Question: Following up on this <URL> at the moment.
Is there a way to replicate the 'RegisterWebApiRequest<T>()' scoping with the older version of WebAPI?
While I the nu-get packages only contain .net 4.5 versions, I was able to download the code and get a framework 4.0 compile without much trouble. When calling 'var container = request.GetDependencyScope()' in my Message Handler a 'SimpleInjectorWebApiDependencyResolver' class is returned. Attempting to retrieve an instance out of the container like so:
'''
var poco = (SimplePOCO) container.GetService(typeof(SimplePOCO));
'''
results in the following error::
> The registered delegate for type SimplePOCO threw an exception. The
SimplePOCO is registered as 'Web API Request' lifestyle, but the
instance is requested outside the context of a Web API Request.
Am I just missing something in my config? Is there an alternative -- like creating my own message handler?
---
## UPDATE
After posting the <URL>, I went back to basics. I took a plain vanilla Mvc WebApi project, referenced my compiles of 'SimpleInjector', 'SimpleInjector.Integration.WebApi', and 'SimpleInjector.Extensions.ExecutionContextScoping'.
Like @blueling I was able to get it working in a message handler.
So what's different? One thought I had is that my non-functioning project is bare bones -- just WebApi and slim web.config. None of the scaffolding and fluff that come with the base project templates are in my solution. Tomorrow I plan to compare the work example to the non-working one reference-by-reference and web.config setting at a time.
---
## UPDATE 2
So a little more debugging, and sure enough Dispose() is being called on the DependencyResolver implementation, but not by me....
>
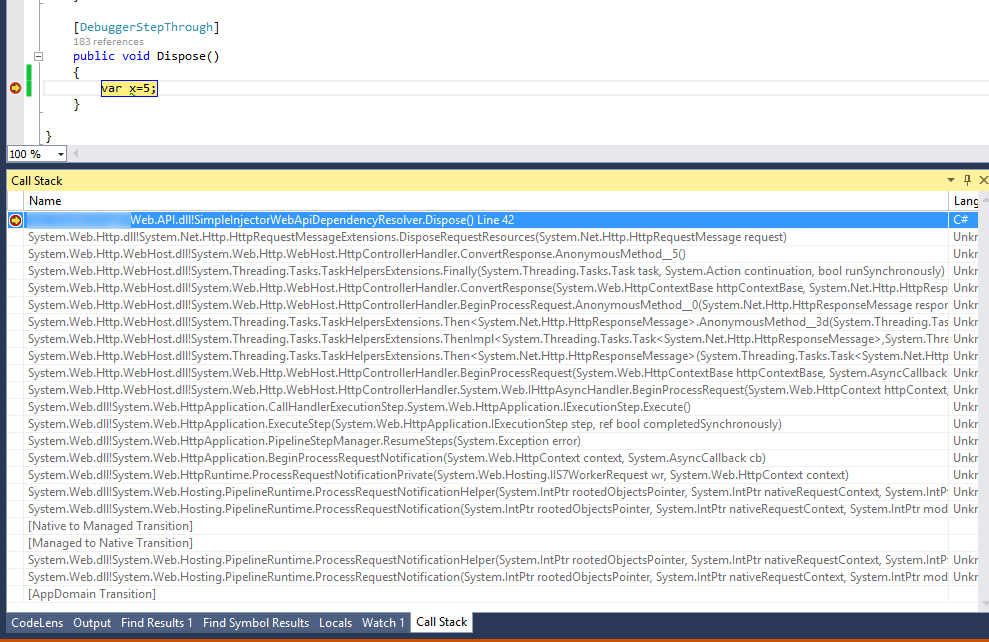
Answer: I was able to resolve this problem. I'm not entirely clear dispose was being called on 'SimpleInjectorWebApiDependencyResolver', but here's what I figured out:
The Dependency resolver implementation was a copy of the <URL>:
'''
public sealed class SimpleInjectorWebApiDependencyResolver : IDependencyResolver
{
private readonly Container container;
public SimpleInjectorWebApiDependencyResolver(Container container)
{
this.container = container;
}
public IDependencyScope BeginScope()
{
return this;
}
public object GetService(Type serviceType)
{
return ((IServiceProvider)this.container).GetService(serviceType);
}
public IEnumerable<object> GetServices(Type serviceType)
{
return this.container.GetAllInstances(serviceType);
}
public void Dispose()
{
}
}
'''
I noticed there is a bit different copy in the source code I downloaded <URL>.
'''
public sealed class SimpleInjectorWebApiDependencyResolver : IDependencyResolver
{
private readonly Container container;
private readonly Scope scope;
public SimpleInjectorWebApiDependencyResolver(Container container) : this(container, beginScope: false)
{
Requires.IsNotNull(container, "container");
}
private SimpleInjectorWebApiDependencyResolver(Container container, bool beginScope)
{
this.container = container;
if (beginScope)
{
this.scope = container.BeginExecutionContextScope();
}
}
IDependencyScope IDependencyResolver.BeginScope()
{
return new SimpleInjectorWebApiDependencyResolver(this.container, beginScope: true);
}
object IDependencyScope.GetService(Type serviceType)
{
if (!serviceType.IsAbstract && typeof(IHttpController).IsAssignableFrom(serviceType))
{
return this.container.GetInstance(serviceType);
}
return ((IServiceProvider)this.container).GetService(serviceType);
}
IEnumerable<object> IDependencyScope.GetServices(Type serviceType)
{
return this.container.GetAllInstances(serviceType);
}
void IDisposable.Dispose()
{
if (this.scope != null)
{
this.scope.Dispose();
}
}
}
'''
After switching over to this version everything worked. .